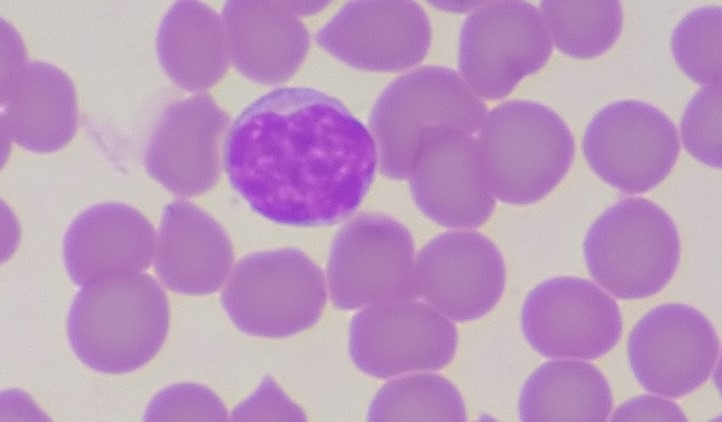
White blood cell type: Lymphocyte